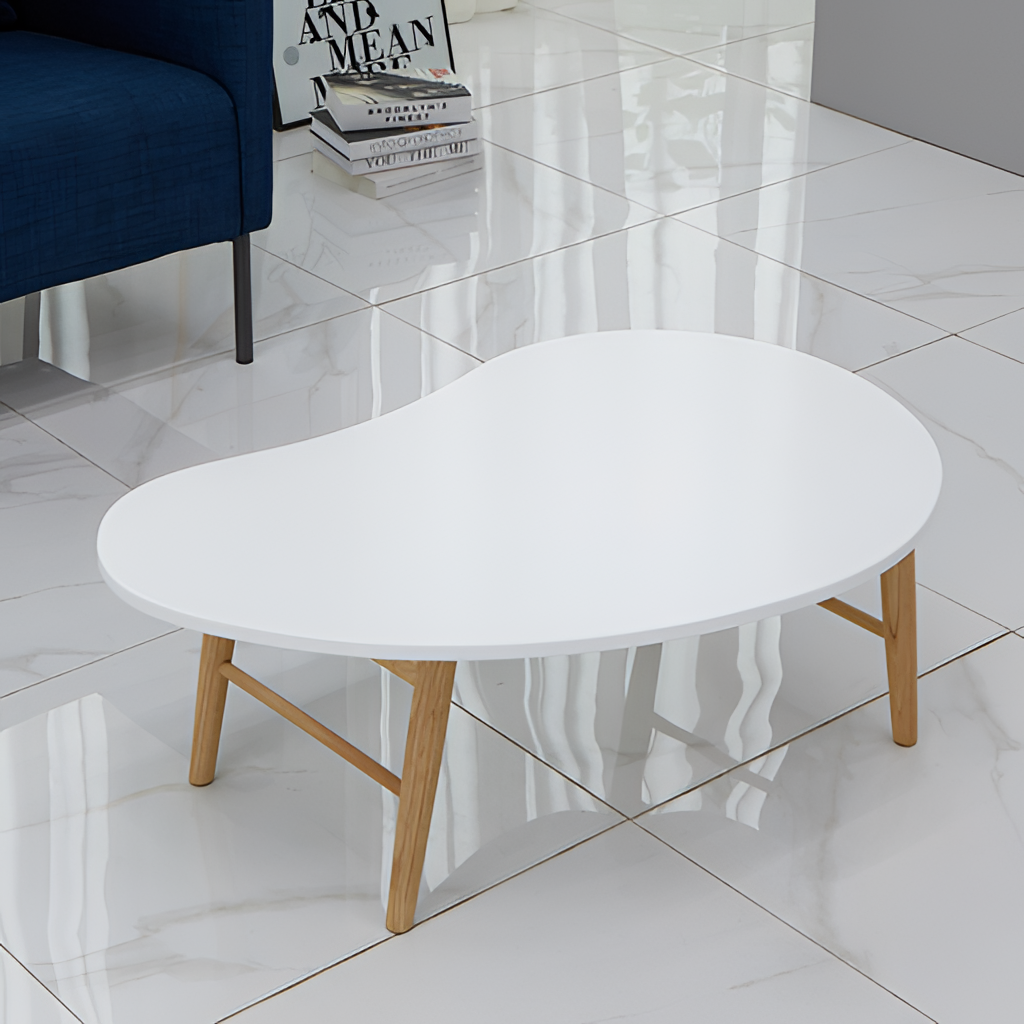
white wood table, living room, wallpaper, minimalist, white tile flooring, with large square pattern